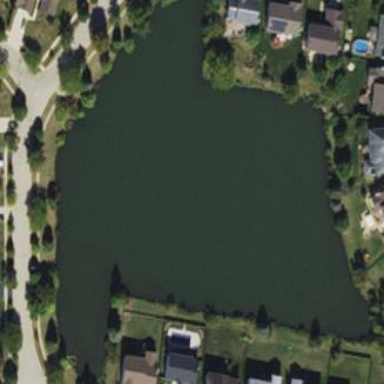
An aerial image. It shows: Peaceful pond surrounded by nature.